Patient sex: M
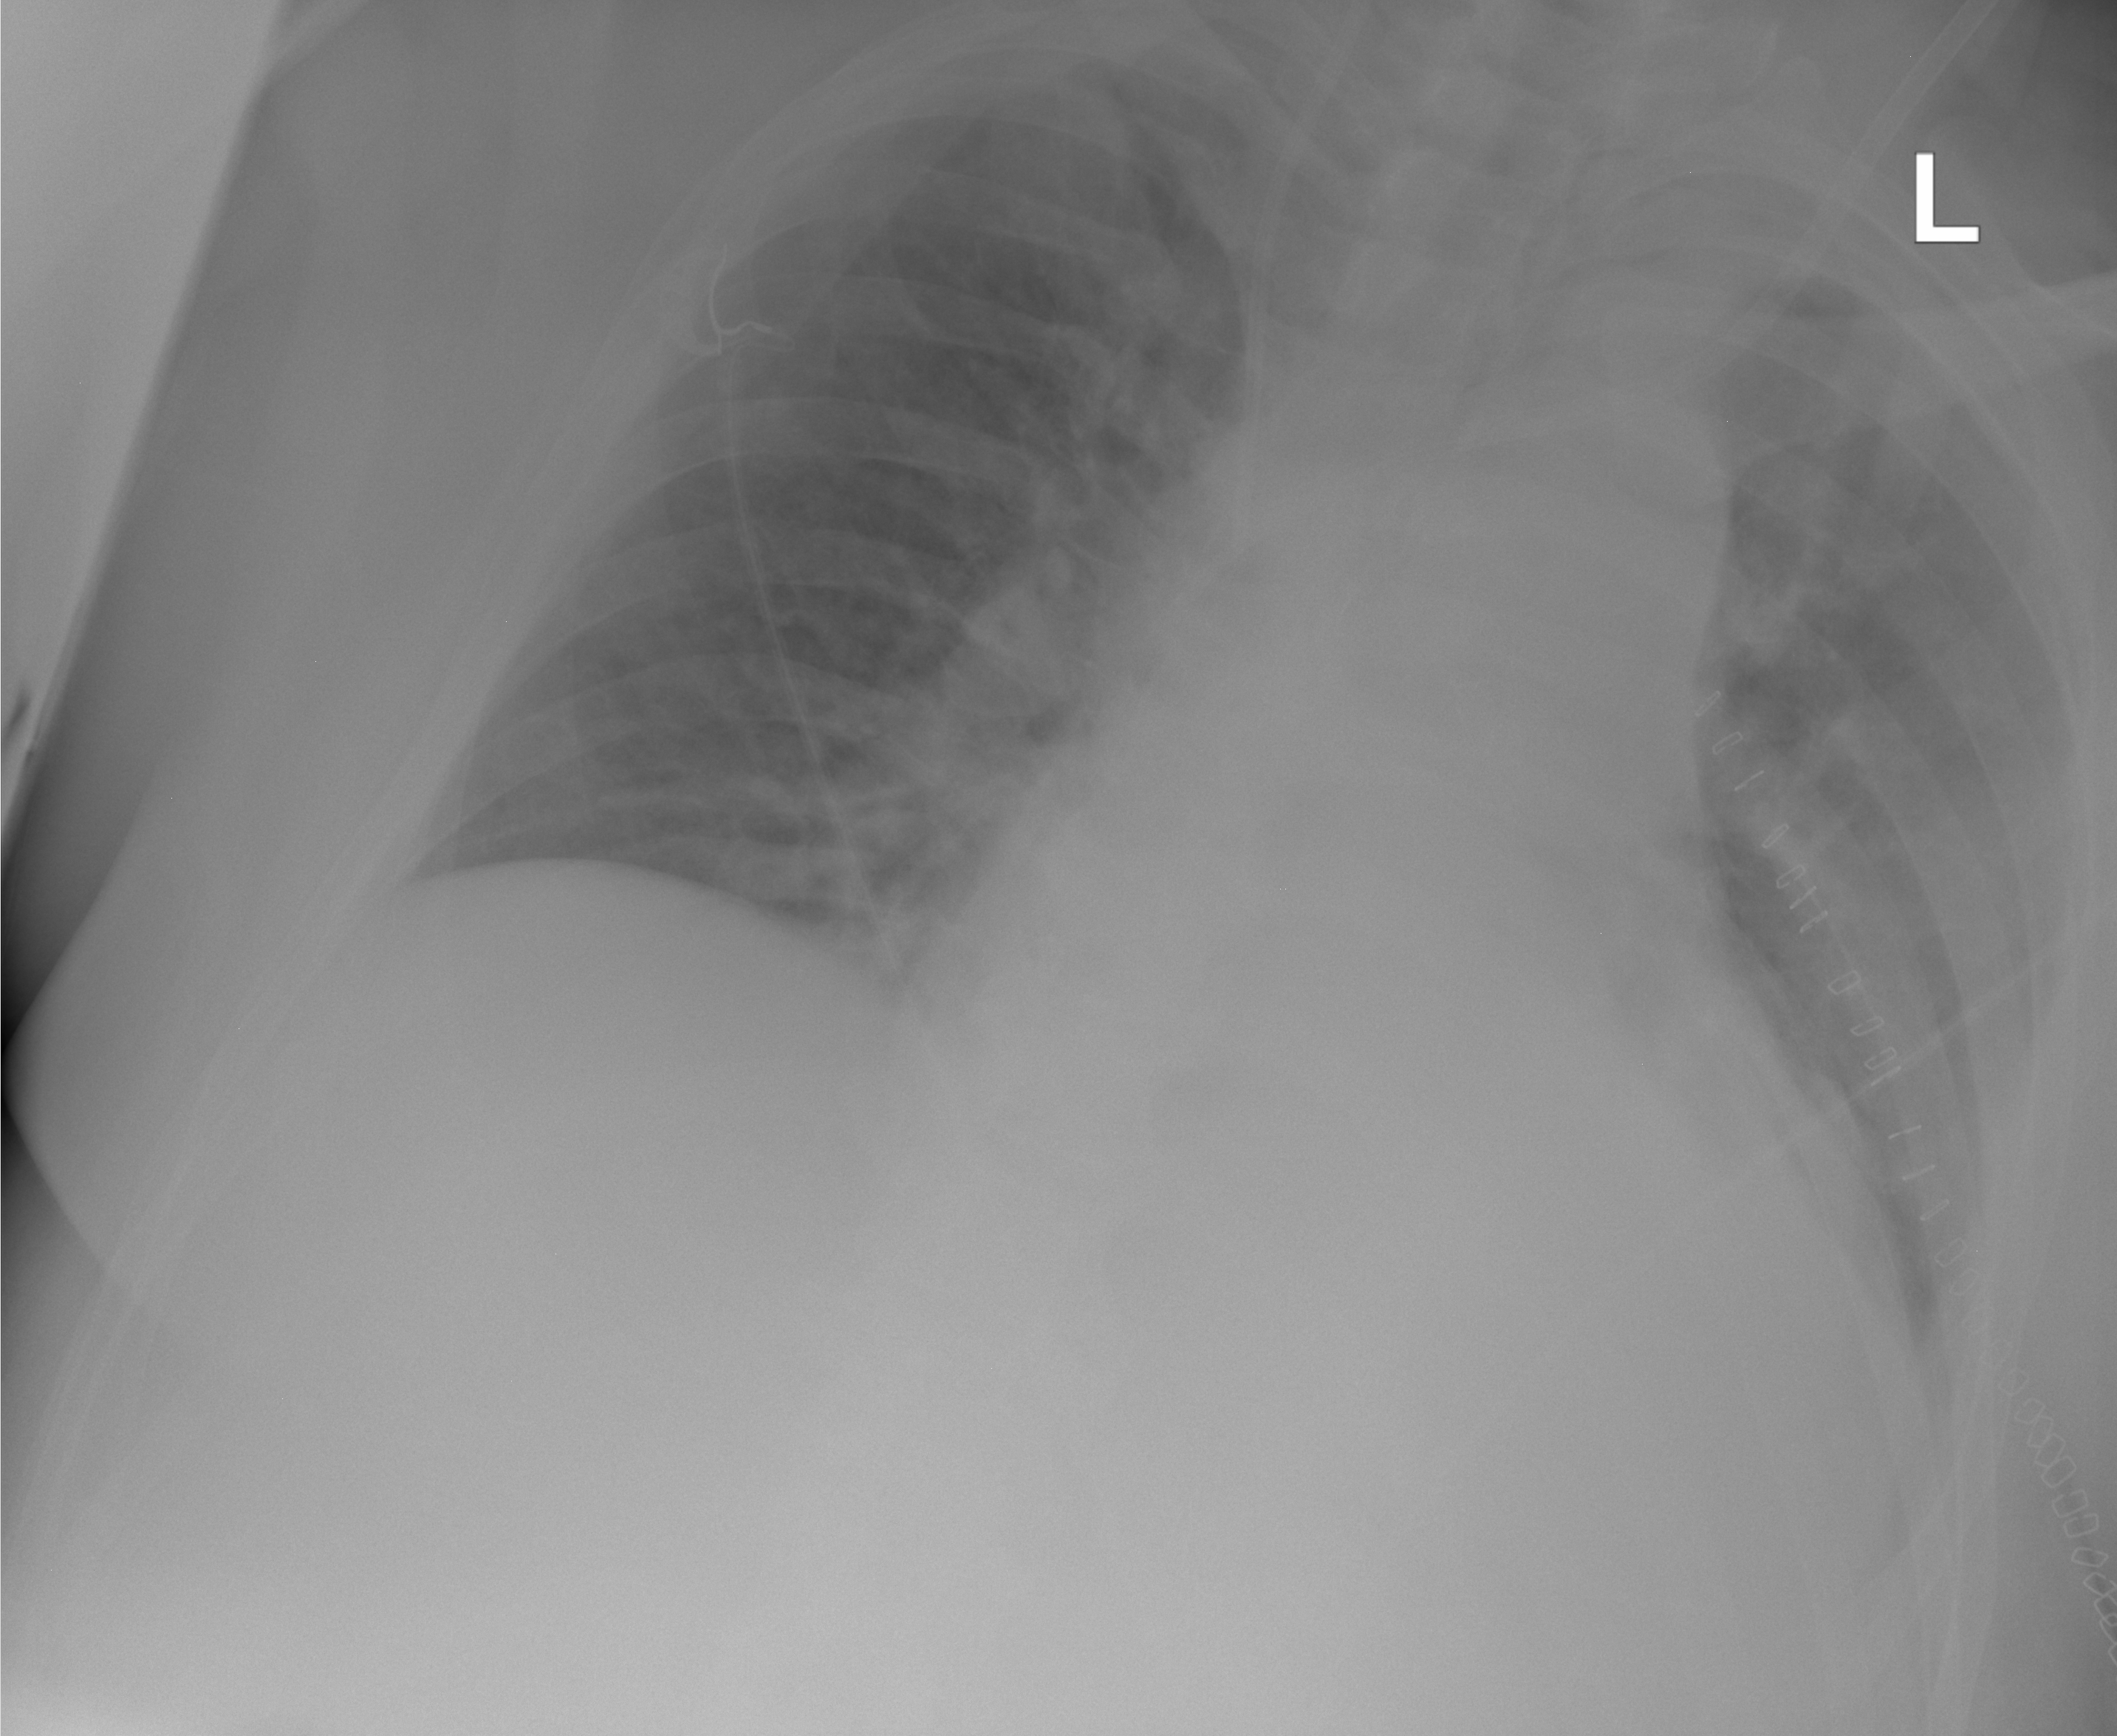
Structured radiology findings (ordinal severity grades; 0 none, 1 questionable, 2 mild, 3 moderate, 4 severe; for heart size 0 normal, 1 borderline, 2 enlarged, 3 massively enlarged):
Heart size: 2
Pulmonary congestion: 2
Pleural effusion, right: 0
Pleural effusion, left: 2
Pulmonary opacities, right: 0
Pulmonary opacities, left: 0
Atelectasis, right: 2
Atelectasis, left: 2